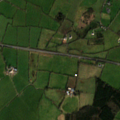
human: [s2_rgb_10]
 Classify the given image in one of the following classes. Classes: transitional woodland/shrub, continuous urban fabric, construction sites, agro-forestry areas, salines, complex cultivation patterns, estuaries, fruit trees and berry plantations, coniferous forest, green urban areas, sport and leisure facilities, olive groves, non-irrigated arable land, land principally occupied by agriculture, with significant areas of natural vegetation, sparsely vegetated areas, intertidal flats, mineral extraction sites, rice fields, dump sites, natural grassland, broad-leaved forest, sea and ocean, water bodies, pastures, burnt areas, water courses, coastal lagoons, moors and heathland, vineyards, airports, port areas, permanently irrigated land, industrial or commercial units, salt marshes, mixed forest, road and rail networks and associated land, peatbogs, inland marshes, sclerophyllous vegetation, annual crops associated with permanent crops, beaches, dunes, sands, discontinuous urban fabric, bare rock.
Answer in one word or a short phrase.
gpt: pastures, coniferous forest